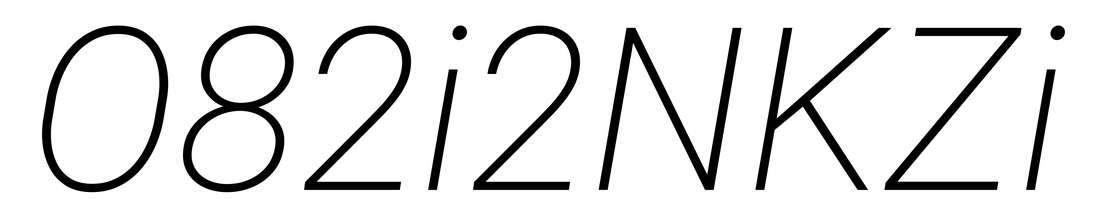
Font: Roboto-Italic_ExtraLight_Italic